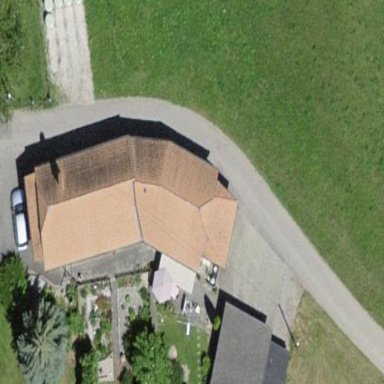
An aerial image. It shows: Simple and straightforward house.